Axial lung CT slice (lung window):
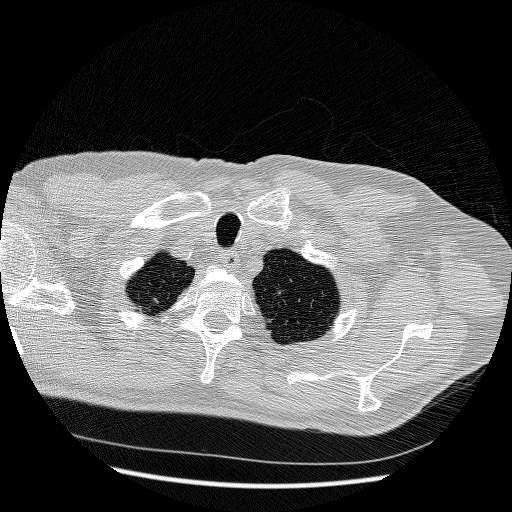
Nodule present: no